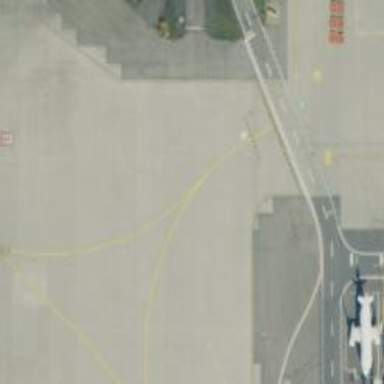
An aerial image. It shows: View of taxiway at the airport.